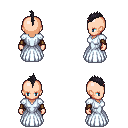
a pixel art fantasy rpg character, female body template, human, light skin, underdress, robe skirt, raven mohawk hairstyle, cloth bracers, maroon shoes, four views (front, back, left, right), 2x2 character sprite sheet, small pixel art, hard edges, no anti-aliasing